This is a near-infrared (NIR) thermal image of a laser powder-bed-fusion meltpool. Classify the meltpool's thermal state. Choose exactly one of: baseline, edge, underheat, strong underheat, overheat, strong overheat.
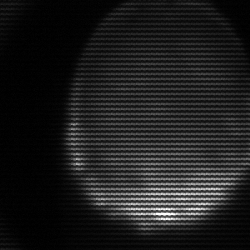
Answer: edge